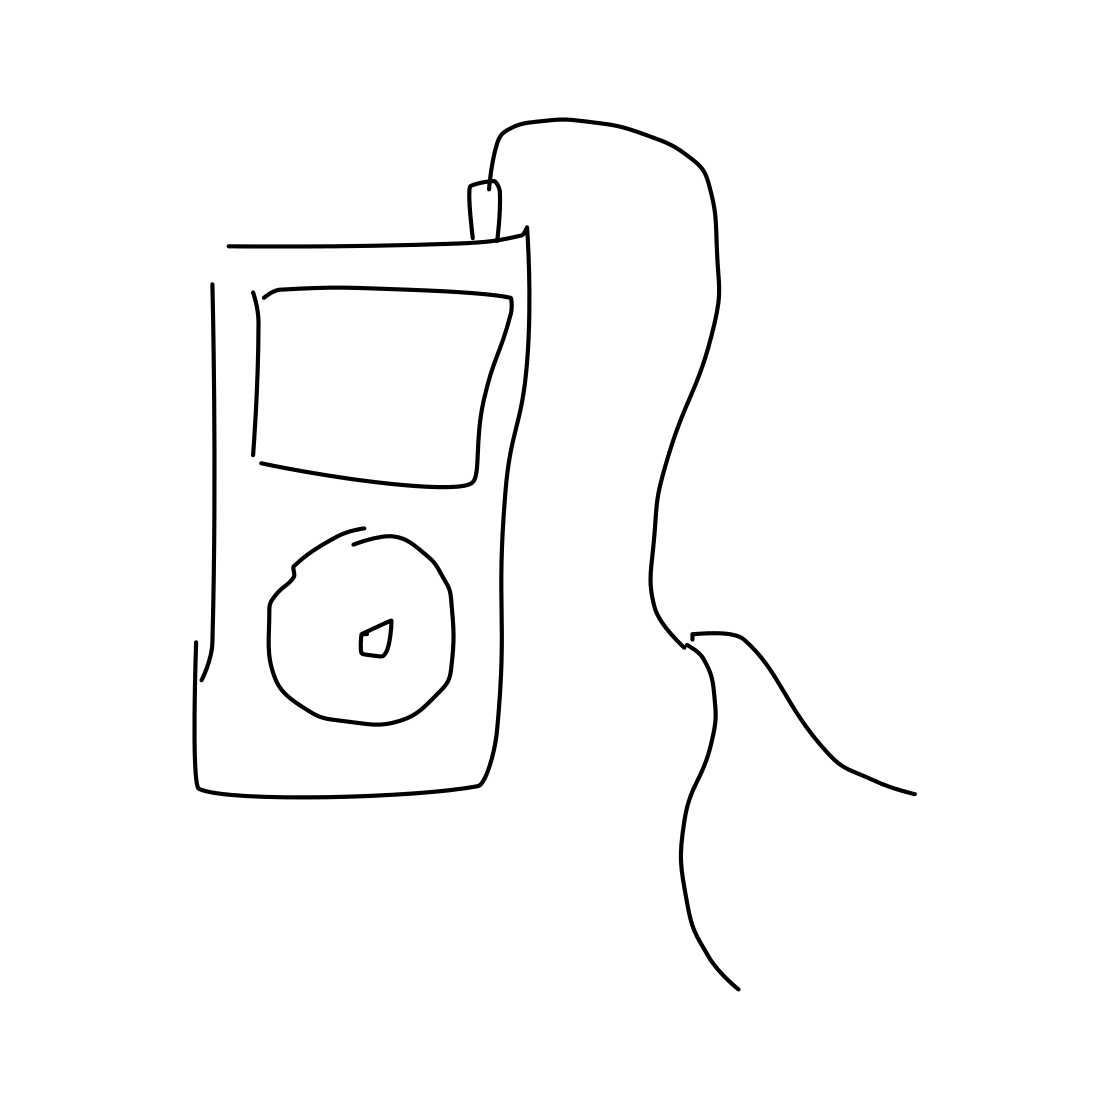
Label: ipod